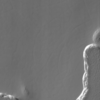
Label: not_dusty